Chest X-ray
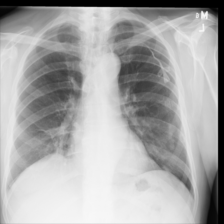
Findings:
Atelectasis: negative
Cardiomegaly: negative
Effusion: negative
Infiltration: negative
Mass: negative
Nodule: negative
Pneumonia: negative
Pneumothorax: negative
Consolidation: negative
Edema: negative
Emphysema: negative
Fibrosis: negative
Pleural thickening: negative
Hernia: negative